Field crop: tomato
Growth stage: 1
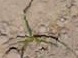
Species: cyperus